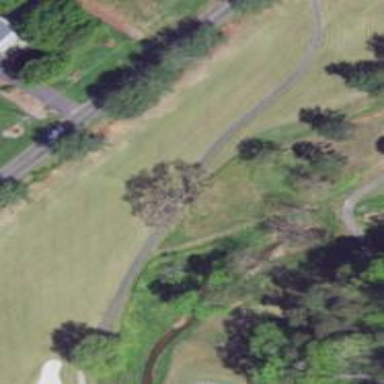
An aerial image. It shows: Pathway for golfing.